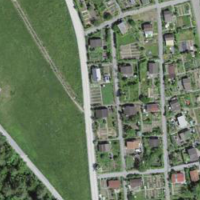
EUNIS habitat code: 53
Species observed at this site:
Lapsana communis
Allium ursinum